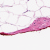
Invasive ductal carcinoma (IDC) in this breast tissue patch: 0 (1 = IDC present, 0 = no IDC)